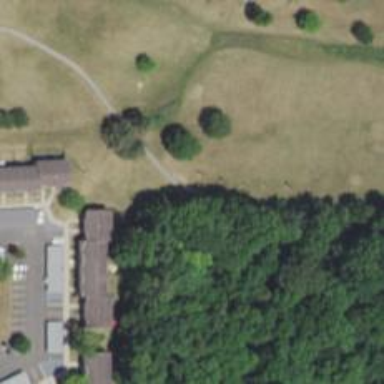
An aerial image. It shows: Path for both road and golf.